已知：如图，在 $\triangle ABC$ 与 $\triangle ADE$ 中，$BC = BA$，$DE = DA$。点 $D$ 是 $BC$ 边上一点，$\angle EDC = \angle BAD$，$AC$ 与 $DE$ 交于点 $O$。点 $F$，点 $G$ 分别是 $DE$，$BC$ 边上的中点。

求证：
(1) $AF \cdot AC = AG \cdot AE$
(2) $2DF \cdot OE = OA \cdot CE$
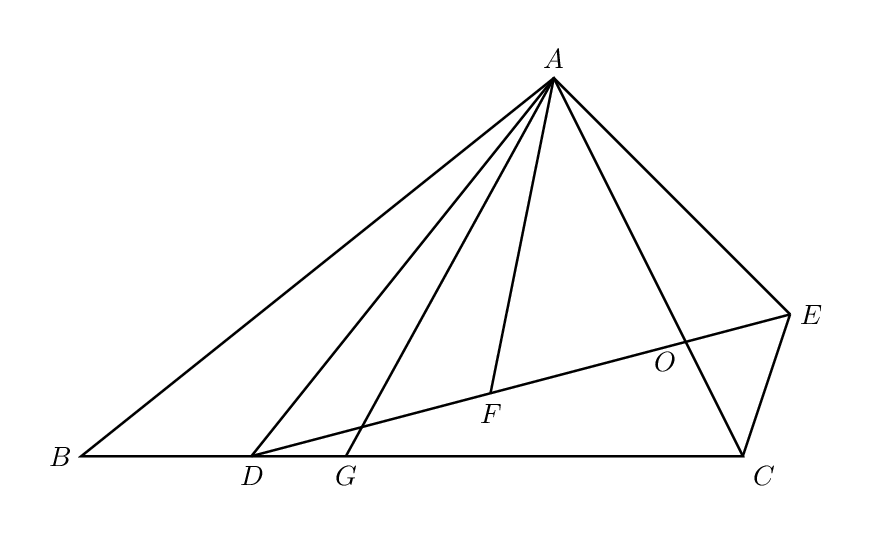
【解答】
\vspace{1em}
\textbf{【答案】}
(1) 见解析
(2) 见解析

\vspace{1em}
\textbf{【分析】}
本题考查相似三角形的判定和性质，等腰三角形的性质，关键是判定 $\triangle ADE \sim \triangle ABC$，$\triangle AOD \sim \triangle EOC$，

掌握相似三角形的对应中线的比等于相似比。

(1) 由三角形的外角性质推出 $\angle ADE = \angle B$，又 $\frac{AD}{AB} = \frac{DE}{BC}$，推出 $\triangle ADE \backsim \triangle ABC$，得到 $AF:AG = AE:AC$，即可证明 $AF \cdot AC = AG \cdot AE$；

(2) 由 $\triangle ADE \backsim \triangle ABC$，推出 $\angle DAE = \angle BAC$，得到 $\angle OAE = \angle EDC$，判定 $\triangle AOE \backsim \triangle DOC$，推出 $AO:OE = OD:OC$，判定 $\triangle AOD \backsim \triangle EOC$，推出 $AD:EC = OA:OE$，得到 $AD \cdot OE = OA \cdot CE$，即可证明 $2DF \cdot OE = OA \cdot CE$。

【详解】(1) 证明：$\because \angle EDC + \angle ADE = \angle B + \angle BAD$，$\angle EDC = \angle BAD$，
$\therefore \angle ADE = \angle B$，

$\because BC = BA$，$DE = DA$，
$\therefore \frac{AD}{AB} = \frac{DE}{BC}$，

$\therefore \triangle ADE \backsim \triangle ABC$，

$\because$ 点 $F$，点 $G$ 分别是 $DE$，$BC$ 边上的中点，
$\therefore AF:AG = AE:AC$，

$\therefore AF \cdot AC = AG \cdot AE$；

(2) 证明：$\because \triangle ADE \backsim \triangle ABC$，
$\therefore \angle DAE = \angle BAC$，

$\therefore \angle EAO = \angle BAD$，

$\because \angle EAO = \angle CDE$，
$\because \angle AOE = \angle DOC$，

$\therefore \triangle AOE \backsim \triangle DOC$，

$\therefore AO:OE = OD:OC$，

$\because \angle AOD = \angle COE$，
$\therefore \triangle AOD \backsim \triangle EOC$，

$\therefore AD:EC = OA:OE$，

$\therefore AD \cdot OE = OA \cdot CE$，

$\because F$ 是 $DE$ 的中点，
$\therefore AD = DE = 2DF$，

$\therefore 2DF \cdot OE = OA \cdot CE$。